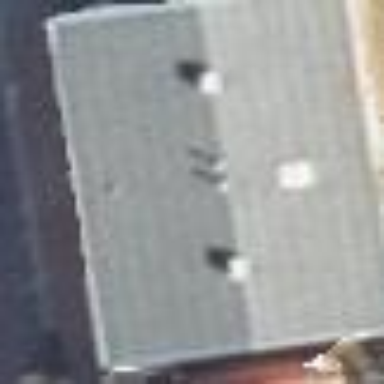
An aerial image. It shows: Gabled roof apartments building.